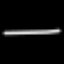
Label: line